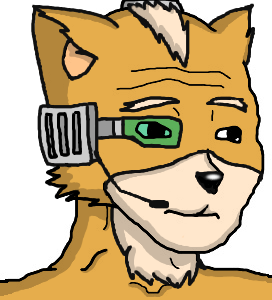
Label: 5_Animal